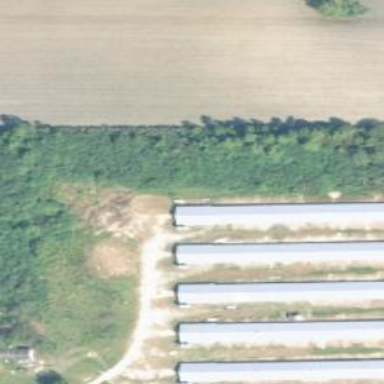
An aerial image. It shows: Poultry farmyard is depicted in the image.